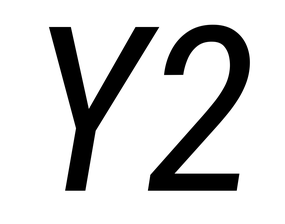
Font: Roboto-Italic_Condensed_Italic